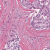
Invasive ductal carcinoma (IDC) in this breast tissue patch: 1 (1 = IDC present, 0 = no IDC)